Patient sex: F
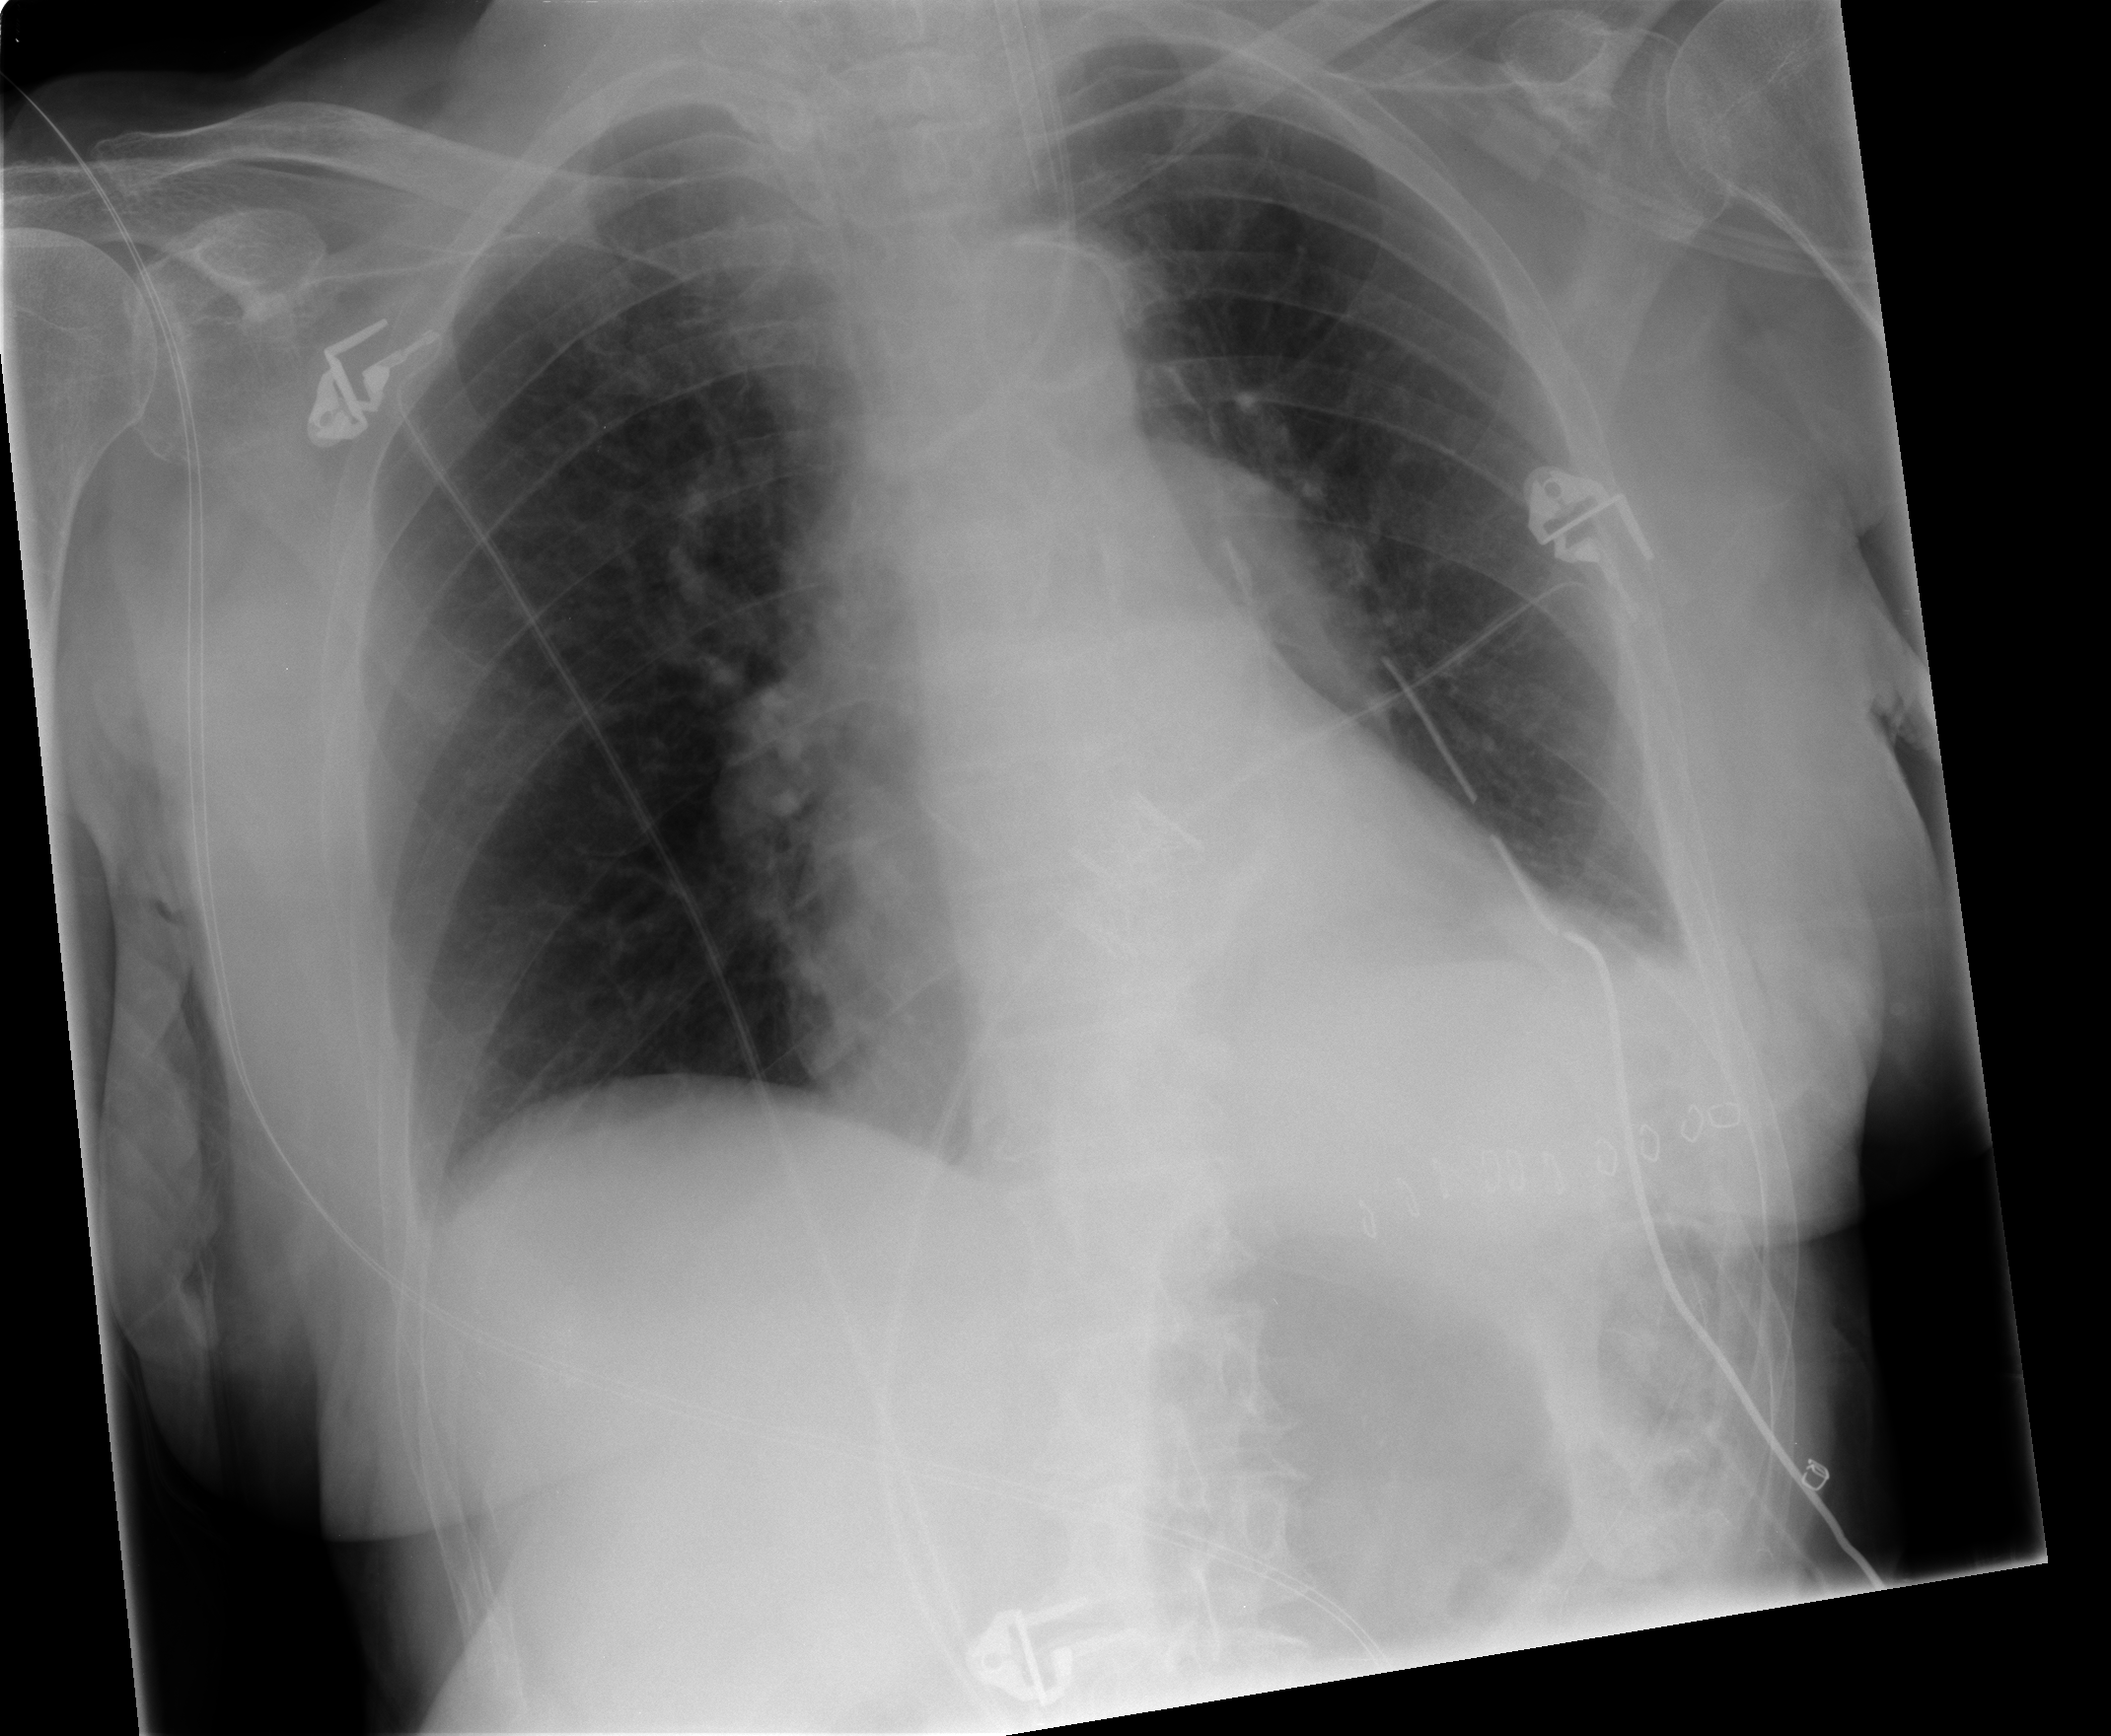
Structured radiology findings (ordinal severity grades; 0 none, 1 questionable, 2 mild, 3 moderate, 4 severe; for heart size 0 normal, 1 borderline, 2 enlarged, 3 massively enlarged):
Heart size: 1
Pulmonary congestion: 0
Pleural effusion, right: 0
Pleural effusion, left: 0
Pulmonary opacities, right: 0
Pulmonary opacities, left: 0
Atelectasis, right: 1
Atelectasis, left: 2